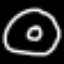
Label: donut